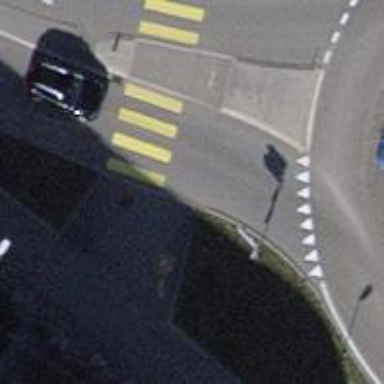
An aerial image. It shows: Marked zebra crossing on the road.